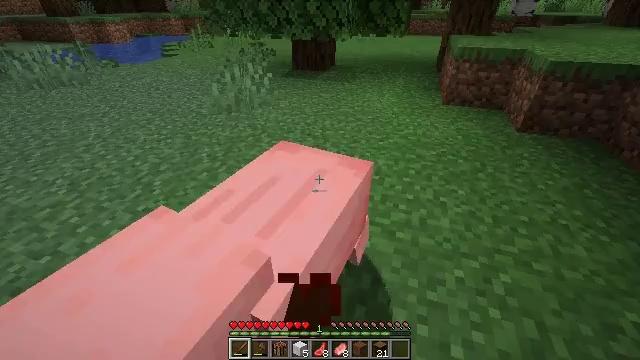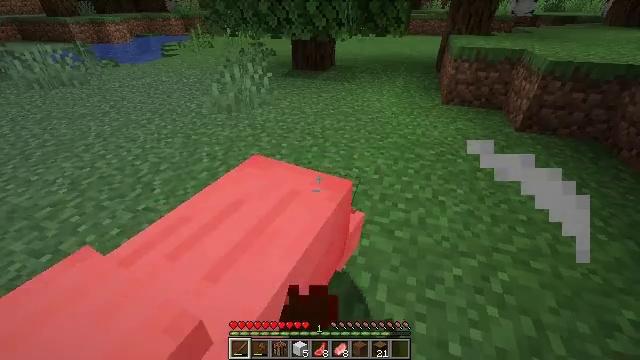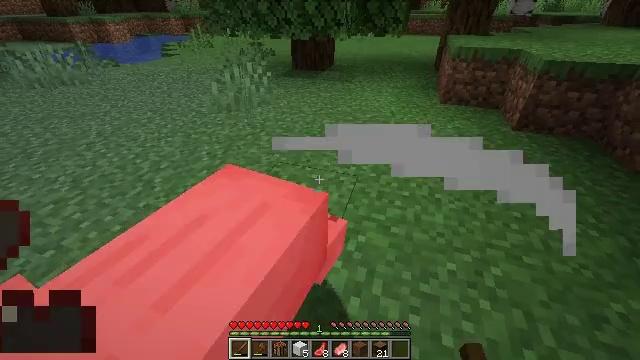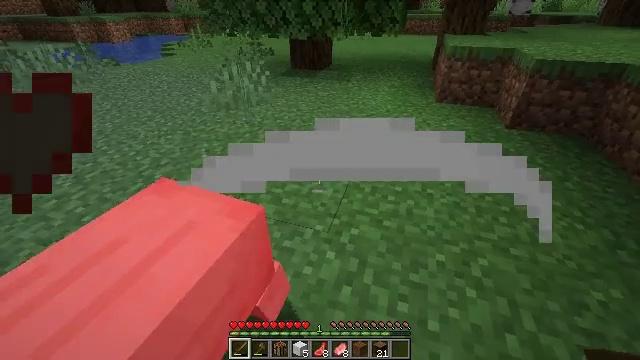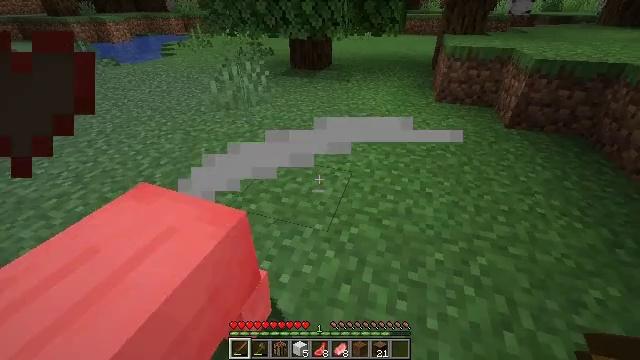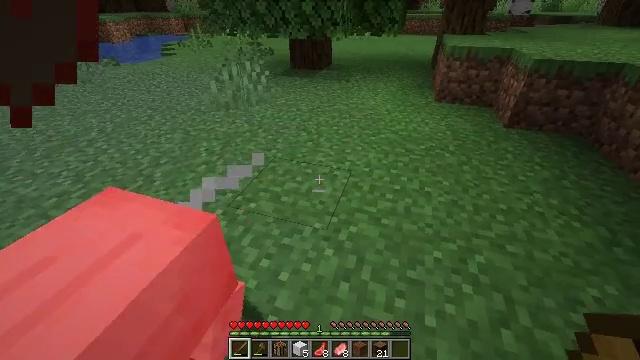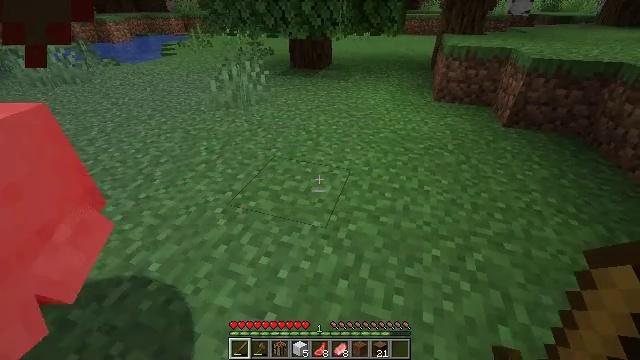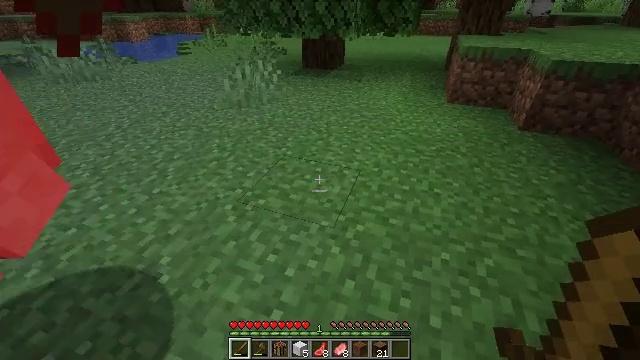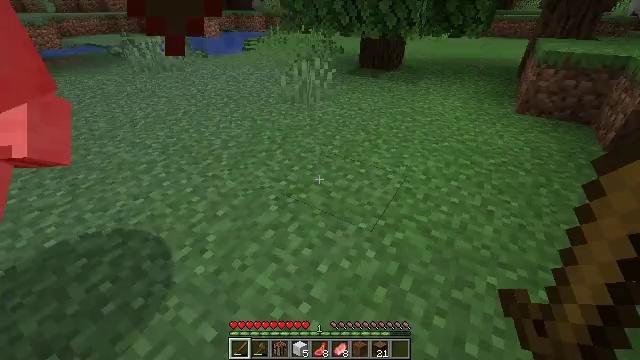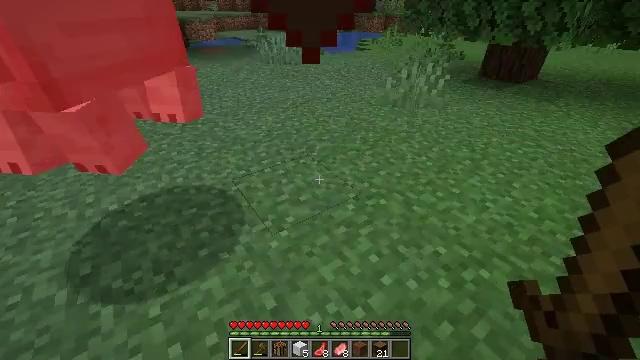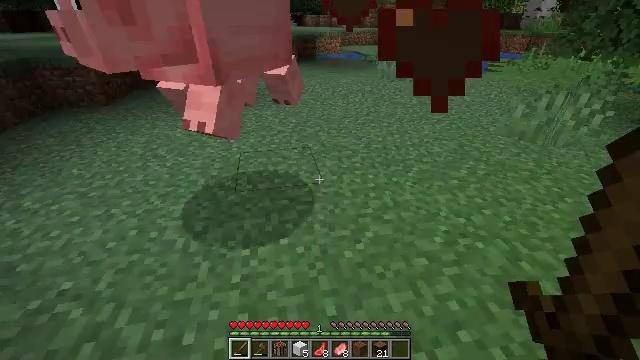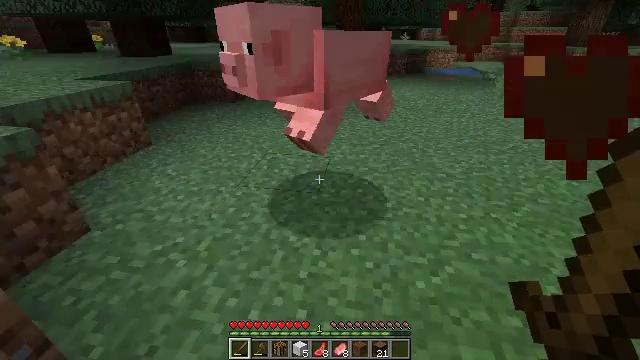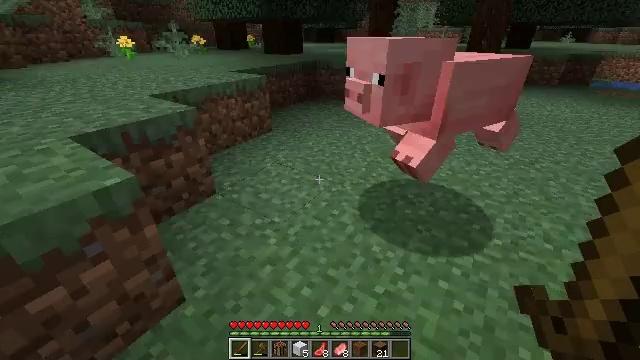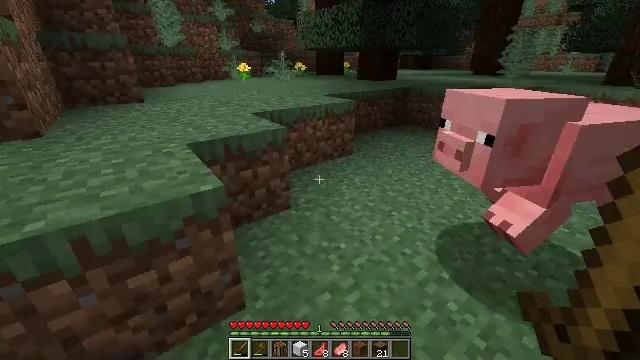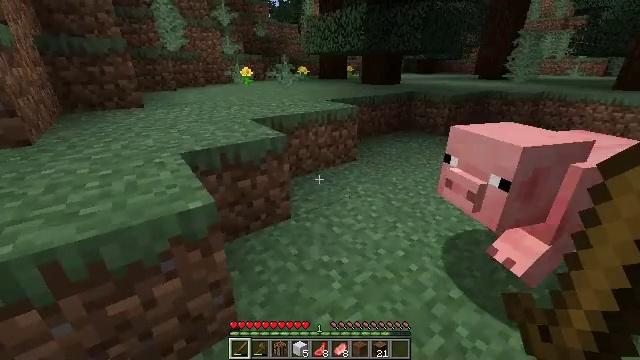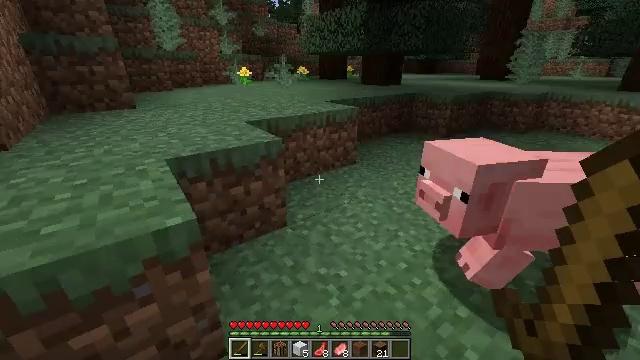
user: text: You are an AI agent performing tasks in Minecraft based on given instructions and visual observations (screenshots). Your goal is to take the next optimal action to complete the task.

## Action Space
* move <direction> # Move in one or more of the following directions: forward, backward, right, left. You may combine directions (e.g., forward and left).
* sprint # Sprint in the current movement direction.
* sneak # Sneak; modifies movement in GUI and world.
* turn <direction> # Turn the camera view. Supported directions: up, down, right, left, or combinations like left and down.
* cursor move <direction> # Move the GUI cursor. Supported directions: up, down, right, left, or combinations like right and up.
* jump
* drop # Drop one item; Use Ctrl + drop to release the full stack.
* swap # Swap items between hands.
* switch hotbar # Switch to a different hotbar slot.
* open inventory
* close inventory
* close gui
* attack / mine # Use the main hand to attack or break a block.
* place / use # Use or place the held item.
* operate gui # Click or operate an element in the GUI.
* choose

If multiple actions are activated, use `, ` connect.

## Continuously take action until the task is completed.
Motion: motion action
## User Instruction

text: Kill mobs.
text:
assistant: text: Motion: no_op
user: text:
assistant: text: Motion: no_op
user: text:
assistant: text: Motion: no_op
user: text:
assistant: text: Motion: no_op
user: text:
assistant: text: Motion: no_op
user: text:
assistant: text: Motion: no_op
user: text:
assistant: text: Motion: turn left
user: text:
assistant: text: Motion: turn left
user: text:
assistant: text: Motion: turn left
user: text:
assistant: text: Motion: turn left and up
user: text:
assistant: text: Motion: turn left and up
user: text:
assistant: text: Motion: move forward, turn left
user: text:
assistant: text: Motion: move forward, turn left and up
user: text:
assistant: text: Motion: no_op
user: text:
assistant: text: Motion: move forward
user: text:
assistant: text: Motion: move forward
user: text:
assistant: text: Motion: move forward, turn right and up
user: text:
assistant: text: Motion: move forward, turn right
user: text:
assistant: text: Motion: move forward, turn right and down
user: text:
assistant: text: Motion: move forward, turn right and down
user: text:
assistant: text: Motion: move forward, turn right
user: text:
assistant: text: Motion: move forward, attack / mine
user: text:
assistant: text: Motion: attack / mine
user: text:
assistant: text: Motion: attack / mine
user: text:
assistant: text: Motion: turn left, attack / mine
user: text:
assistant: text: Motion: turn left and down
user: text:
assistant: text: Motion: turn left and down
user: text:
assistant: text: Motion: turn left
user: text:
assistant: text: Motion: no_op
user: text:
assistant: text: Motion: turn left